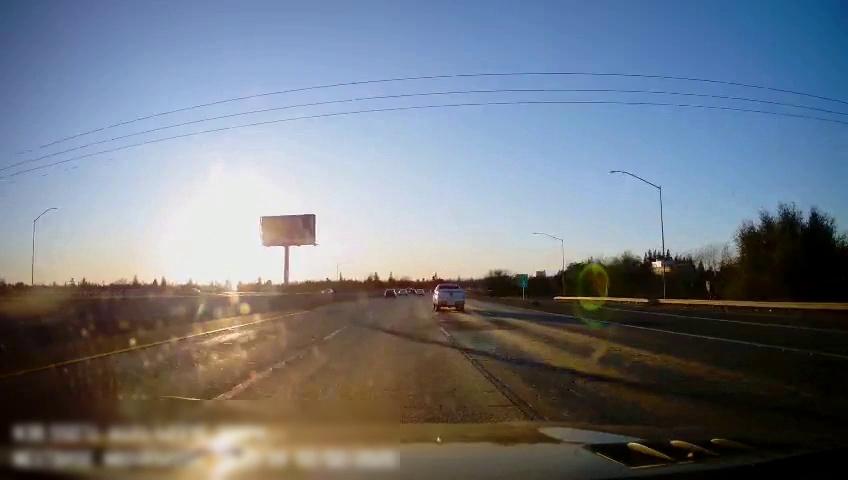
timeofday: Day
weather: Sunny
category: Drivable Space
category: Vehicles | Truck
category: Vehicles | Car
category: Vehicles | Car
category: Vehicles | Car
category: Vehicles | Car
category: Lanes | Alternate Lane
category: Lanes | Alternate Lane
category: Lanes | Current Lane
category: Lanes | Alternate Lane
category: Lanes | Alternate Lane
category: Traffic | Signs
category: Traffic | Signs